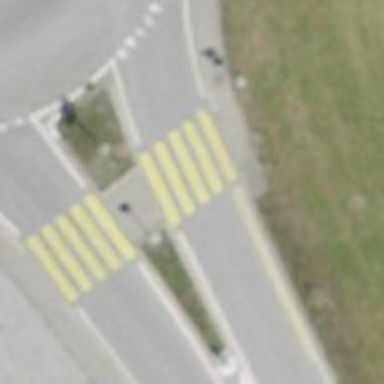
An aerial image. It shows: Uncontrolled crossing with zebra marking and island.